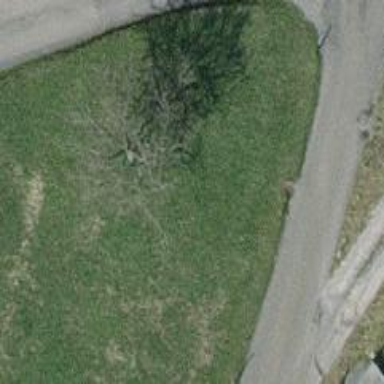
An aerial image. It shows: Beautiful tree in nature.